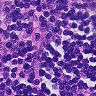
Metastatic tissue present: no